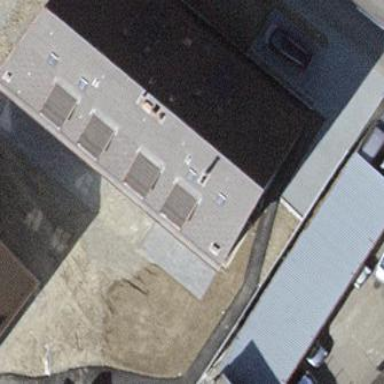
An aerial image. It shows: View of roof of building.